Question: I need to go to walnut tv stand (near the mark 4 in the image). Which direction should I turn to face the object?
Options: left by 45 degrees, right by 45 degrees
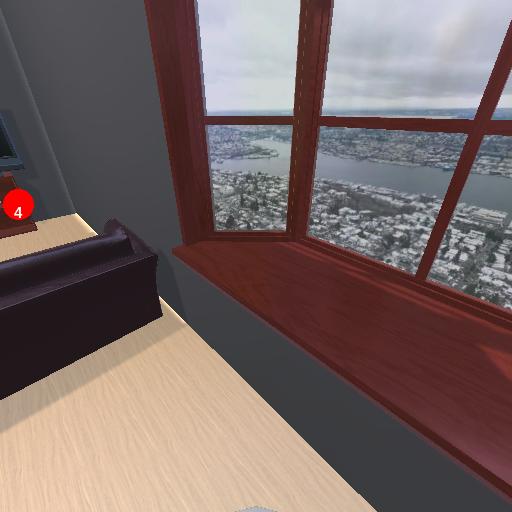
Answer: left by 45 degrees